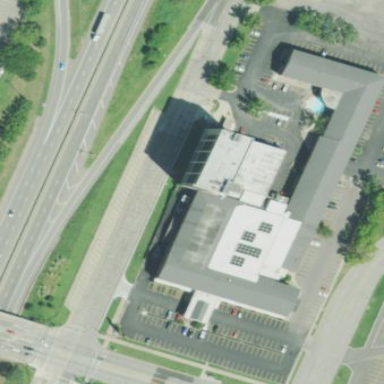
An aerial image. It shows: Hotel building.